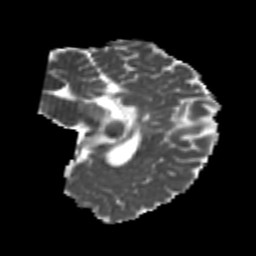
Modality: MD
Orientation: sagittal
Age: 21
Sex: male
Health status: healthy
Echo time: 0.074 s